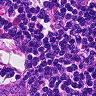
Metastatic tissue present: no